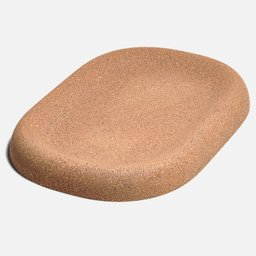
Label: decoration